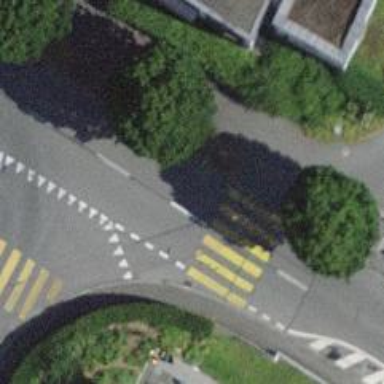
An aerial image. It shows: Cycleway.